Question: I want to sign message in remix, interacting with ethereum contract.
But I can't find private key.

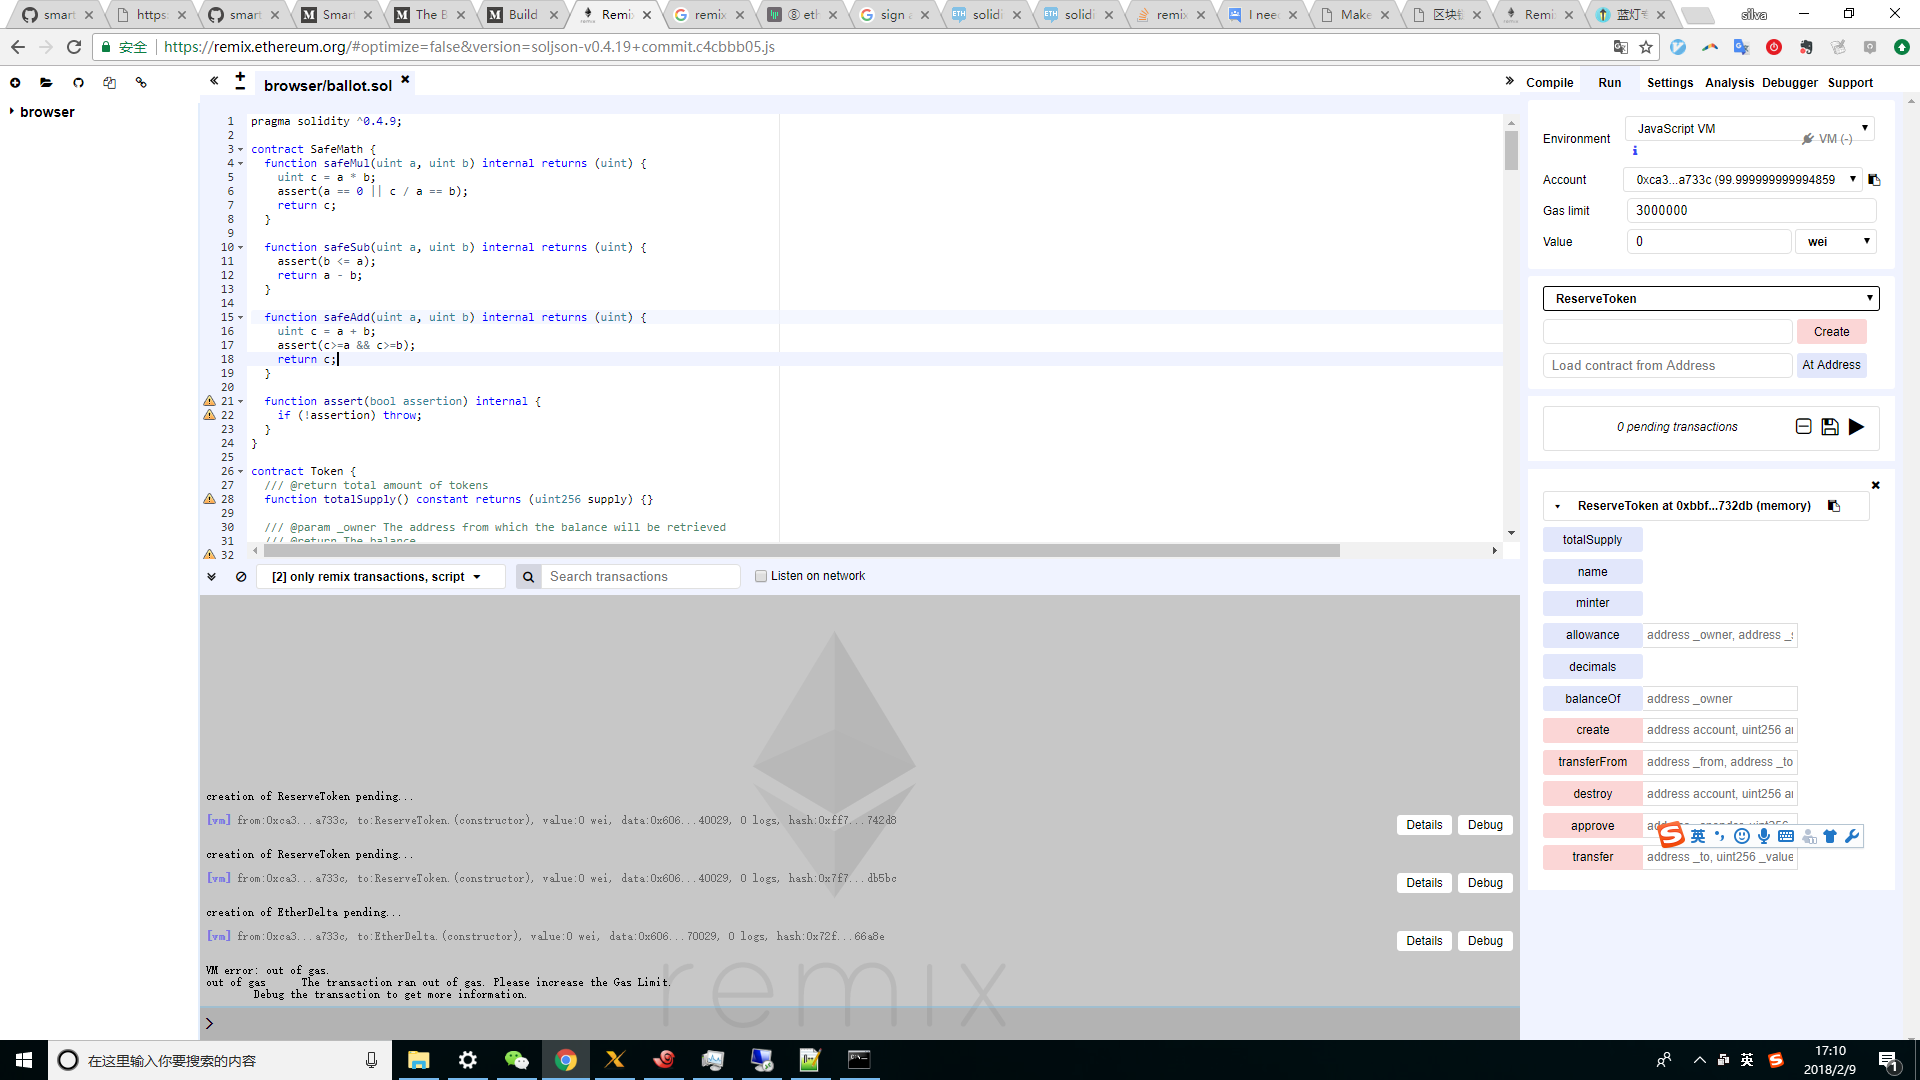
Answer: You can't get the private key from the embedded accounts in the "JavaScript VM" environment in Remix. What you need to do is download and run <URL> and switch the environment over to "Web3 Provider".
When you start Ganache, you'll see a summary of accounts and private keys like the following:
> Available Accounts
================== (0) 0x9a6d82ef3912d5ab60473124bccd2f2a640769d7 (1) 0x65463bf6268e5cc409b6501ec846487b935a1446 (2)
0xb98e575977160c29301f8f9444710048c5bb9a1c (3)
0x1655e4b2e19d5934d9336f8b1dd351e14ce466ba (4)
0x40ade79c474c47991fcb1b62308a4e755864e24d (5)
0x4888ba85dd44fd3416a0788ab9bde63290a6c8e2Private Keys
================== (0) 70f1384b24df3d2cdaca7974552ec28f055812ca5e4da7a0ccd0ac0f8a4a9b00 (1)
ad0352cfc09aa0128db4e135fcea276523c400163dcc762a11ecba29d5f0a34a (2)
85fa10d6fc72b1b86e0b876167507297b21aae5f4bcd7d518c11c837c6229b3f (3)
c49f807bc5e8d332df558f77fdd48f10b112a8f2c2ce50a32d09def7d7d1ef16 (4)
d38e9c788f4c6d09f0da1ff8140bf8600aacca559ba3b82ff7cd76e450f3c5f4 (5)
d8acd90819cee0299336324ff56b87524c165e8ad7fd6d150c518f89754059e3
Use one of those private keys to sign your transaction.
The list of accounts and private keys change after every restart. If you need to have them persist, start Ganache with the '--accounts' option
'''
ganache-cli --account "0x70f1384b24df3d2cdaca7974552ec28f055812ca5e4da7a0ccd0ac0f8a4a9b00,300000000000000000000" --account "0xad0352cfc09aa0128db4e135fcea276523c400163dcc762a11ecba29d5f0a34a,300000000000000000000"
'''